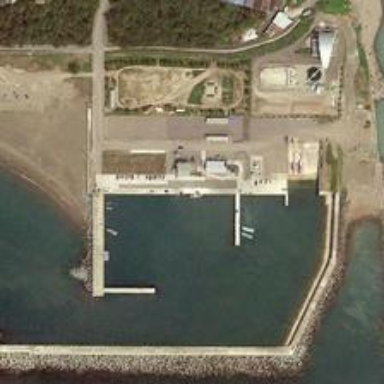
Several boats are in a port near many green trees and some buildings .